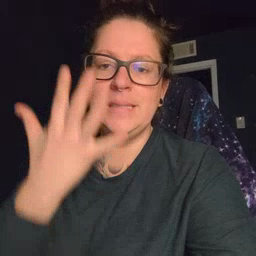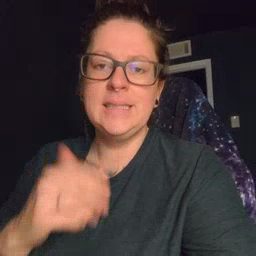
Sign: mitten